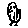
Label: bird